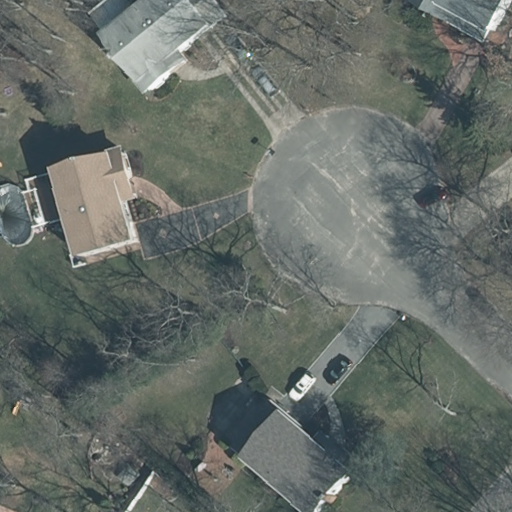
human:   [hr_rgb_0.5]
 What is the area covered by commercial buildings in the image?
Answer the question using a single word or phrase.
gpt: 0m2

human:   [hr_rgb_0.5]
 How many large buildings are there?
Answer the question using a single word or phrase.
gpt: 0

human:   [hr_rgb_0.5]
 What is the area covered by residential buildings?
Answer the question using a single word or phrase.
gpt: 904m2

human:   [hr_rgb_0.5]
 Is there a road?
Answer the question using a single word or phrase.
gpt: yes

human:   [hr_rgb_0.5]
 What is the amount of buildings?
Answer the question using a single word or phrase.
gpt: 4

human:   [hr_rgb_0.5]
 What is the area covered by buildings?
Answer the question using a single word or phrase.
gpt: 904m2

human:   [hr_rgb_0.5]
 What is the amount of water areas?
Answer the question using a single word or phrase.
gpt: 0

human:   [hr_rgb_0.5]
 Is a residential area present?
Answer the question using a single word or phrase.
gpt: yes

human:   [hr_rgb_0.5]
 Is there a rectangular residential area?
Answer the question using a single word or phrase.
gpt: yes

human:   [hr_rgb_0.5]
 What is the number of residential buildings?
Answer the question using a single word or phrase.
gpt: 4

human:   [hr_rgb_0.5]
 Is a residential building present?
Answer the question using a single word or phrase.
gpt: yes

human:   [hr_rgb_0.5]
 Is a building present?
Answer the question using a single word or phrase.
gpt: yes

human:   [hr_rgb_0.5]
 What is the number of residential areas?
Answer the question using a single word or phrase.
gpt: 1

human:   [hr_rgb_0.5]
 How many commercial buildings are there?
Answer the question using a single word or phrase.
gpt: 0

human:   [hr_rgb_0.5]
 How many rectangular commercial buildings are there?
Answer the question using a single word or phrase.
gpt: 0

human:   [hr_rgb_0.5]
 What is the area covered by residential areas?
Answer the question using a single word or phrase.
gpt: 10632m2

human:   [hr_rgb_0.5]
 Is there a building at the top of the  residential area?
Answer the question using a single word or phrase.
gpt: yes

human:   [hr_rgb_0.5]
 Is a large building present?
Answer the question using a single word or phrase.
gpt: no

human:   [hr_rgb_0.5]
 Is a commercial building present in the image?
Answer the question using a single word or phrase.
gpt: no

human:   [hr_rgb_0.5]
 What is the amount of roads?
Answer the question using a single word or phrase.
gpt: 2

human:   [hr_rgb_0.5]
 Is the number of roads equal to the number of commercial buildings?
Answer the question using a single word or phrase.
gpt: no

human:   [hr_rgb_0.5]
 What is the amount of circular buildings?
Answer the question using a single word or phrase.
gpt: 0

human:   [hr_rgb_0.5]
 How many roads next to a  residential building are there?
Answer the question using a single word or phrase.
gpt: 2

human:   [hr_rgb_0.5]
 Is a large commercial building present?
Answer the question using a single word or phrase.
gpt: no

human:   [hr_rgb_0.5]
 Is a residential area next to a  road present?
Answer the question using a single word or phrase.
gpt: yes

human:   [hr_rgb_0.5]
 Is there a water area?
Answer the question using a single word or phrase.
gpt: no

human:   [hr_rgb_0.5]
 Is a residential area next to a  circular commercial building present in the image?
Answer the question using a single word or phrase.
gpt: no

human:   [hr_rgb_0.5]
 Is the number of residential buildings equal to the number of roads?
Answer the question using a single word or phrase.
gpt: no

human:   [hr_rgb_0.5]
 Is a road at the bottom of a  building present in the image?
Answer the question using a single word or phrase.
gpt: yes

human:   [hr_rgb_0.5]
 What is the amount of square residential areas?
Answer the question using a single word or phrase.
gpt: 0

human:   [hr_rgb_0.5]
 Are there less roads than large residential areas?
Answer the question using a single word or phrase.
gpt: no

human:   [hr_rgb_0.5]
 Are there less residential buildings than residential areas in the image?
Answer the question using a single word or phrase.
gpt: no

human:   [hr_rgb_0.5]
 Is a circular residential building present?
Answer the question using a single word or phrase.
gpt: no

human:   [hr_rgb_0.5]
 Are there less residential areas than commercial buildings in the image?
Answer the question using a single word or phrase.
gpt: no

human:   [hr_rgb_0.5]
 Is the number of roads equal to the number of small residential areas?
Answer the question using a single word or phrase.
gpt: no

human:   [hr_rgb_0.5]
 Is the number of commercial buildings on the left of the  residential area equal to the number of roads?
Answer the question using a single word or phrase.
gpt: no

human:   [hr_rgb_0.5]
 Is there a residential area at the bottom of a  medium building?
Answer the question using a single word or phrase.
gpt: yes

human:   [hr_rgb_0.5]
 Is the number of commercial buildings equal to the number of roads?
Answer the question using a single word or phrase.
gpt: no

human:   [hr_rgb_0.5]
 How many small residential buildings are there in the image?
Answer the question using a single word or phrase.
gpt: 1

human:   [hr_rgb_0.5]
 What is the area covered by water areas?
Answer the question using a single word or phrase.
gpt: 0m2

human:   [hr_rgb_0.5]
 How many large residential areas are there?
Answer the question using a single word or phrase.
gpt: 1

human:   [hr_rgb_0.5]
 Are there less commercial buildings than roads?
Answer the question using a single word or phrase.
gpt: yes

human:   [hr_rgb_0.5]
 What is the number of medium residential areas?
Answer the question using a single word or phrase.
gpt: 0

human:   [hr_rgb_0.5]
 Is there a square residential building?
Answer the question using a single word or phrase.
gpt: no

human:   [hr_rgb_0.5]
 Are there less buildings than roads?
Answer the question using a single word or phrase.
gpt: no

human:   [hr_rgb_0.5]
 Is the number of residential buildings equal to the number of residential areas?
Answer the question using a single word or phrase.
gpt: no

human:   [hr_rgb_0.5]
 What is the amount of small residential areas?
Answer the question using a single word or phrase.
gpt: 0

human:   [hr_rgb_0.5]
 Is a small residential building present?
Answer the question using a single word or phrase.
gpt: yes

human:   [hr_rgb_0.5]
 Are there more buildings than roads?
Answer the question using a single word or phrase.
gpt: yes

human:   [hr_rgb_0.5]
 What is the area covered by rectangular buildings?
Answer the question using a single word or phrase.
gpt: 10m2

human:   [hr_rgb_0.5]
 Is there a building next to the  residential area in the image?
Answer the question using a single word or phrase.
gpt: yes

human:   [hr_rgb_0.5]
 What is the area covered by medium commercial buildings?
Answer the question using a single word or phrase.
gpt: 0m2

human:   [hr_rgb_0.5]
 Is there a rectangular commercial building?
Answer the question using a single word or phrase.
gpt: no

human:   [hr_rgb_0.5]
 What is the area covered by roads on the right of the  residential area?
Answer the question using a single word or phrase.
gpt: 0m2

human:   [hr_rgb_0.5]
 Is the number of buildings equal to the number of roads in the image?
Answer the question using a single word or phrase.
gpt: no

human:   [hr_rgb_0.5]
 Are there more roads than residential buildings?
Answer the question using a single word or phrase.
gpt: no

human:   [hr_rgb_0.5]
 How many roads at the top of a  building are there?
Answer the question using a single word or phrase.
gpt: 1

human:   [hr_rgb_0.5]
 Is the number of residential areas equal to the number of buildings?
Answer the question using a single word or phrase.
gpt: no

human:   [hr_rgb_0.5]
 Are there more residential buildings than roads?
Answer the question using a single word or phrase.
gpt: yes

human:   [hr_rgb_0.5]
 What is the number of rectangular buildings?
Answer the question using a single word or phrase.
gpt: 1

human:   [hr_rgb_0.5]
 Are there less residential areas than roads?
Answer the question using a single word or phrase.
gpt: yes

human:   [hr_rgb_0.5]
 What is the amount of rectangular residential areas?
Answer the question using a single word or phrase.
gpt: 1

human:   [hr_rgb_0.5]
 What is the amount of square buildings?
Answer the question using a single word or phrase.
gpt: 0

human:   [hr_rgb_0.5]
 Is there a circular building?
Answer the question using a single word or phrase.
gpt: no